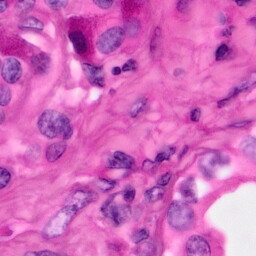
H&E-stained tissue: Pancreatic